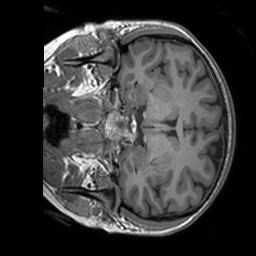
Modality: T1w
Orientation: coronal
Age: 26
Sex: female
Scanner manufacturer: siemens
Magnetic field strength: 3 T
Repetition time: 1.9 s
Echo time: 0.00252 s